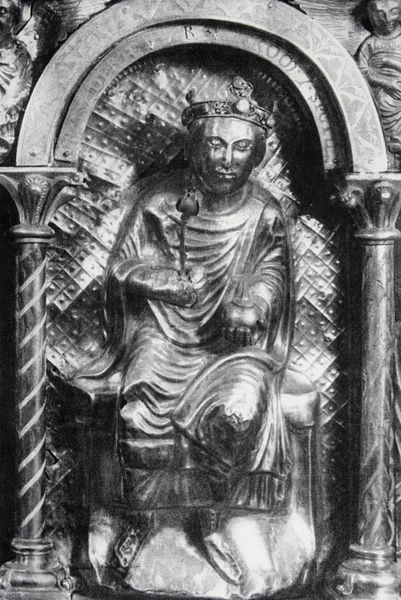
Titel: Karlsschrein, Detail: Statuette Friedrichs II.
Standort: Aachen
Institution: Dom
Schlagwörter: flügel, gott, hand, kopf, mann, schatten, umhang, weiß, sitzen, grau, kleid, licht, mund, nase, schwarz, stuhl, säule, säulen, tür, blick, architektur, arm, augen, falten, gesicht, silber, sockel, bildnis, hände, portrait, porträt, kirche, figur, gewand, gold, haare, mantel, sitzend, krone, lippen, engel, skulptur, statue, beine, apfel, relief, schrift, sitz, bogen, schuhe, stab, linien, weis, bank, füsse, schemel, figuren, rundbogen, kaiser, könig, thron, detail, inschrift, glanz, metall, bronze, faltenwurf, plastik, knie, foto, fotografie, photographie, bögen, nische, arkade, truhe, kreuz, dom, denkmal, kniee, kupfer, schwarzweiß, buchstaben, herrscher, münster, gravur, kapitelle, kathedrale, kapitell, photo, portal, antik, romanik, punziert, aufnahme, insignien, zepter, szepter, romanisch, hochrelief, skulpur, nischenfigur, reichsapfel, nisch, heiliges römisches reich, gitterwerk, fel, thon, ulen, 12.jahrhundert, throzepter, 15.jahrhundert, säulem bogen